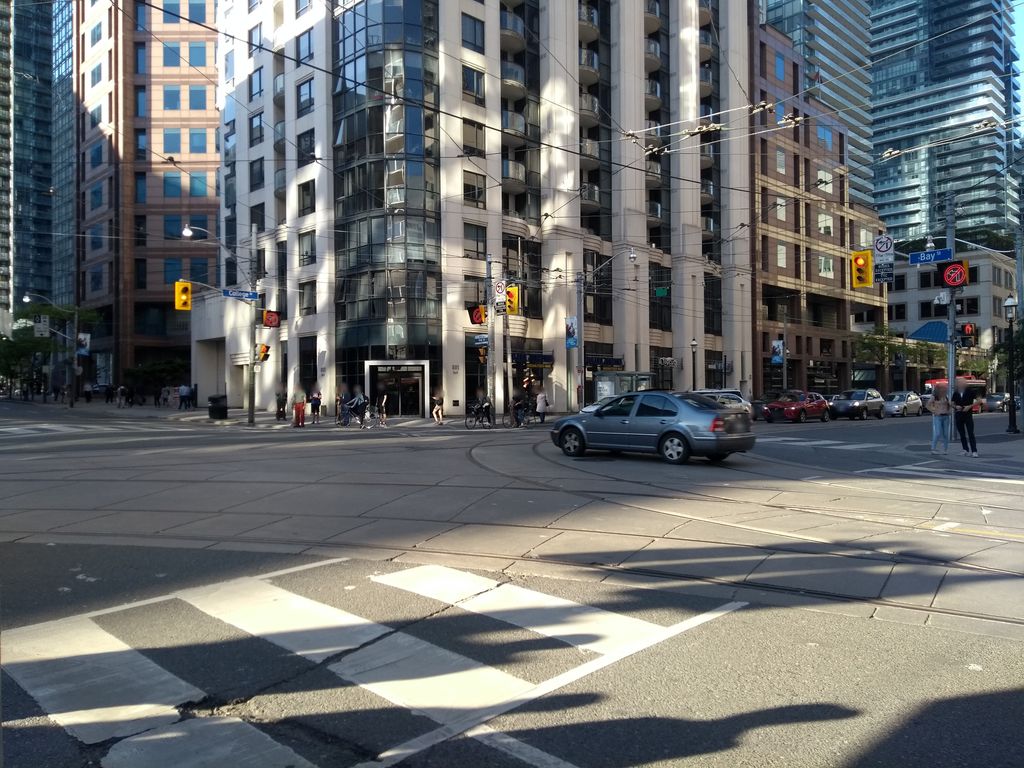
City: toronto